【题型】填空题　【知识点】平面几何　【难度】easy
如图，在直角梯形 $ABCD$ 中，$AD \parallel BC$，$\angle ABC=90^\circ$，$AB=7$，$AD=3$，$BC=4$，点 $P$ 为 $AB$ 边上一动点，若 $\triangle PAD$ 与 $\triangle PBC$ 是相似三角形，则满足条件的 $AP=$ \underline{\qquad\qquad}。

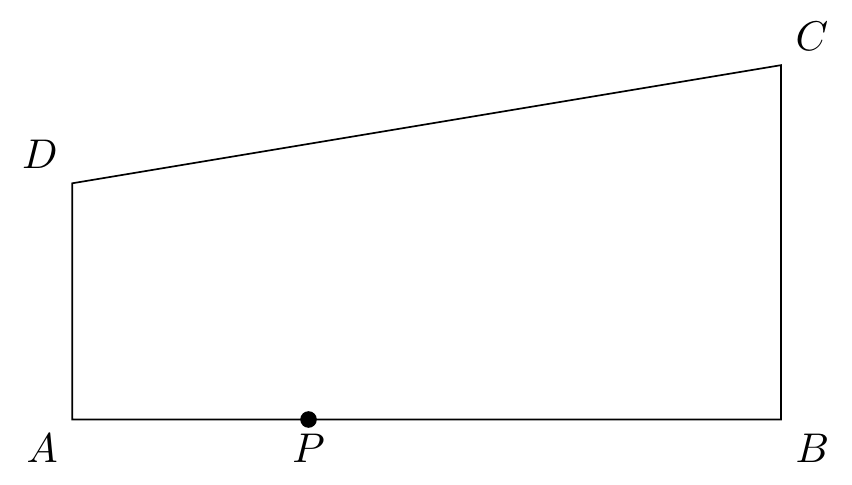
【解答】
解：
$\because AD \parallel BC$，$\angle ABC = 90^\circ$，

$\therefore \angle A = 180^\circ - \angle ABC = 90^\circ$，

$\therefore \angle PAD = \angle PBC = 90^\circ$。

设 $AP$ 的长为 $x$，则 $BP$ 长为 $7 - x$。

若 $AB$ 边上存在 $P$ 点，使 $\triangle PAD$ 与 $\triangle PBC$ 相似，那么分两种情况：

\textcircled{1} 若 $\triangle APD \sim \triangle BPC$，则 $AP : BP = AD : BC$，

即 $x : (7 - x) = 3 : 4$，

解得：$x = 3$。

经检验，$x = 3$ 是分式方程的解且符合题意。

\textcircled{2} 若 $\triangle APD \sim \triangle BCP$，则 $AP : BC = AD : BP$，

即 $x : 4 = 3 : (7 - x)$，

解得 $x = 4$，

经检验，$x = 4$ 是分式方程的解且符合题意，

$\therefore AP = 3$ 或 $4$，

故答案为：3 或 4。